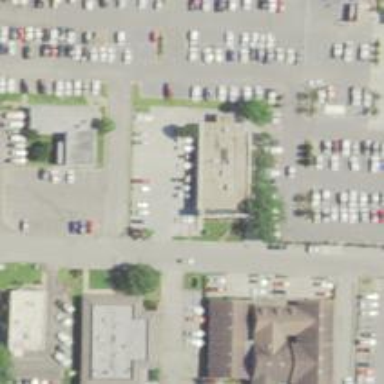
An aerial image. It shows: Clinic.